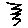
Label: zigzag